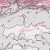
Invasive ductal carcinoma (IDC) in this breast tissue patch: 0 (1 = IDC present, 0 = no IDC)